六年级 · 度量几何学
如图, 正方形 $A B C D$ 的边 $A B=1$, 弧 $B D$ 和弧 $A C$ 都是以 1 为半径的圆弧,则无阴影的两部分的面积之差为 $\qquad$。

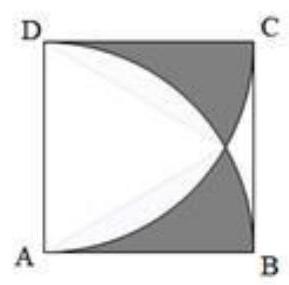
答案: $\frac{\pi}{2}-1$